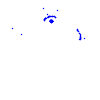
Particle: kaon